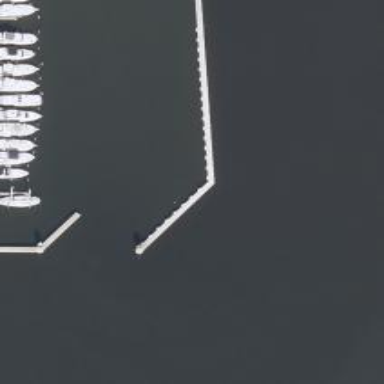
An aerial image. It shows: Breakwater structure.